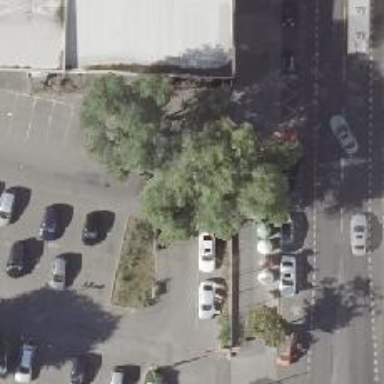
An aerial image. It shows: Asphalt parking aisle road.